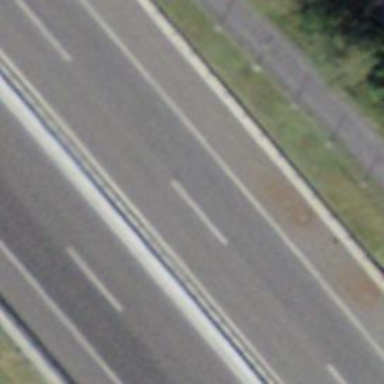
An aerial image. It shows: View of motorway.